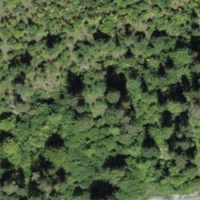
EUNIS habitat code: 45
Species observed at this site:
Sanicula europaea